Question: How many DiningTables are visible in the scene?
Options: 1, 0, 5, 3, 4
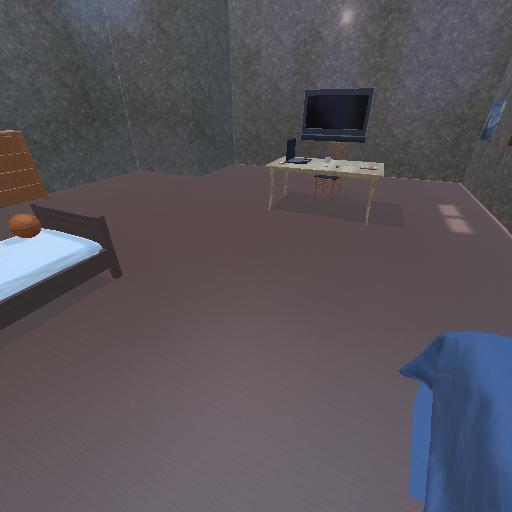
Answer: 1